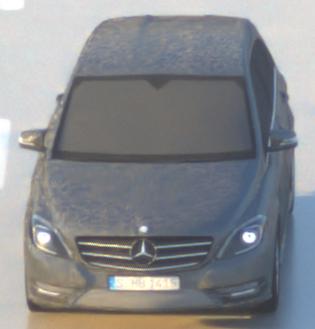
Make: Mercedes-Benz
Model: B 180 BlueEFFICIENCY
Detailed model: B-Class (246)
Model produced from: 2011/11
Model produced until: 2012/10
Doors: 5
Color: gray
Road condition: wet road
Daytime: sunrise or sunset
Contrast: medium contrast